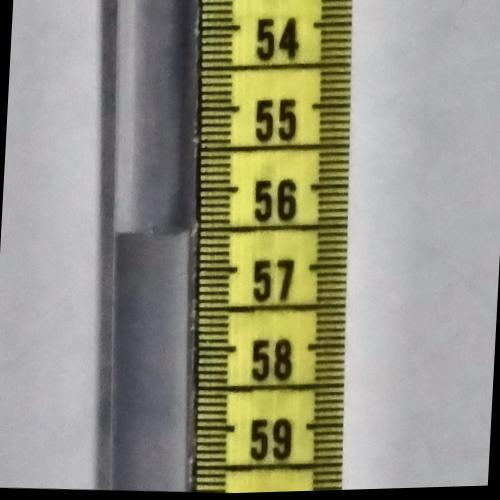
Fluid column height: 56.5 cm